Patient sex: M
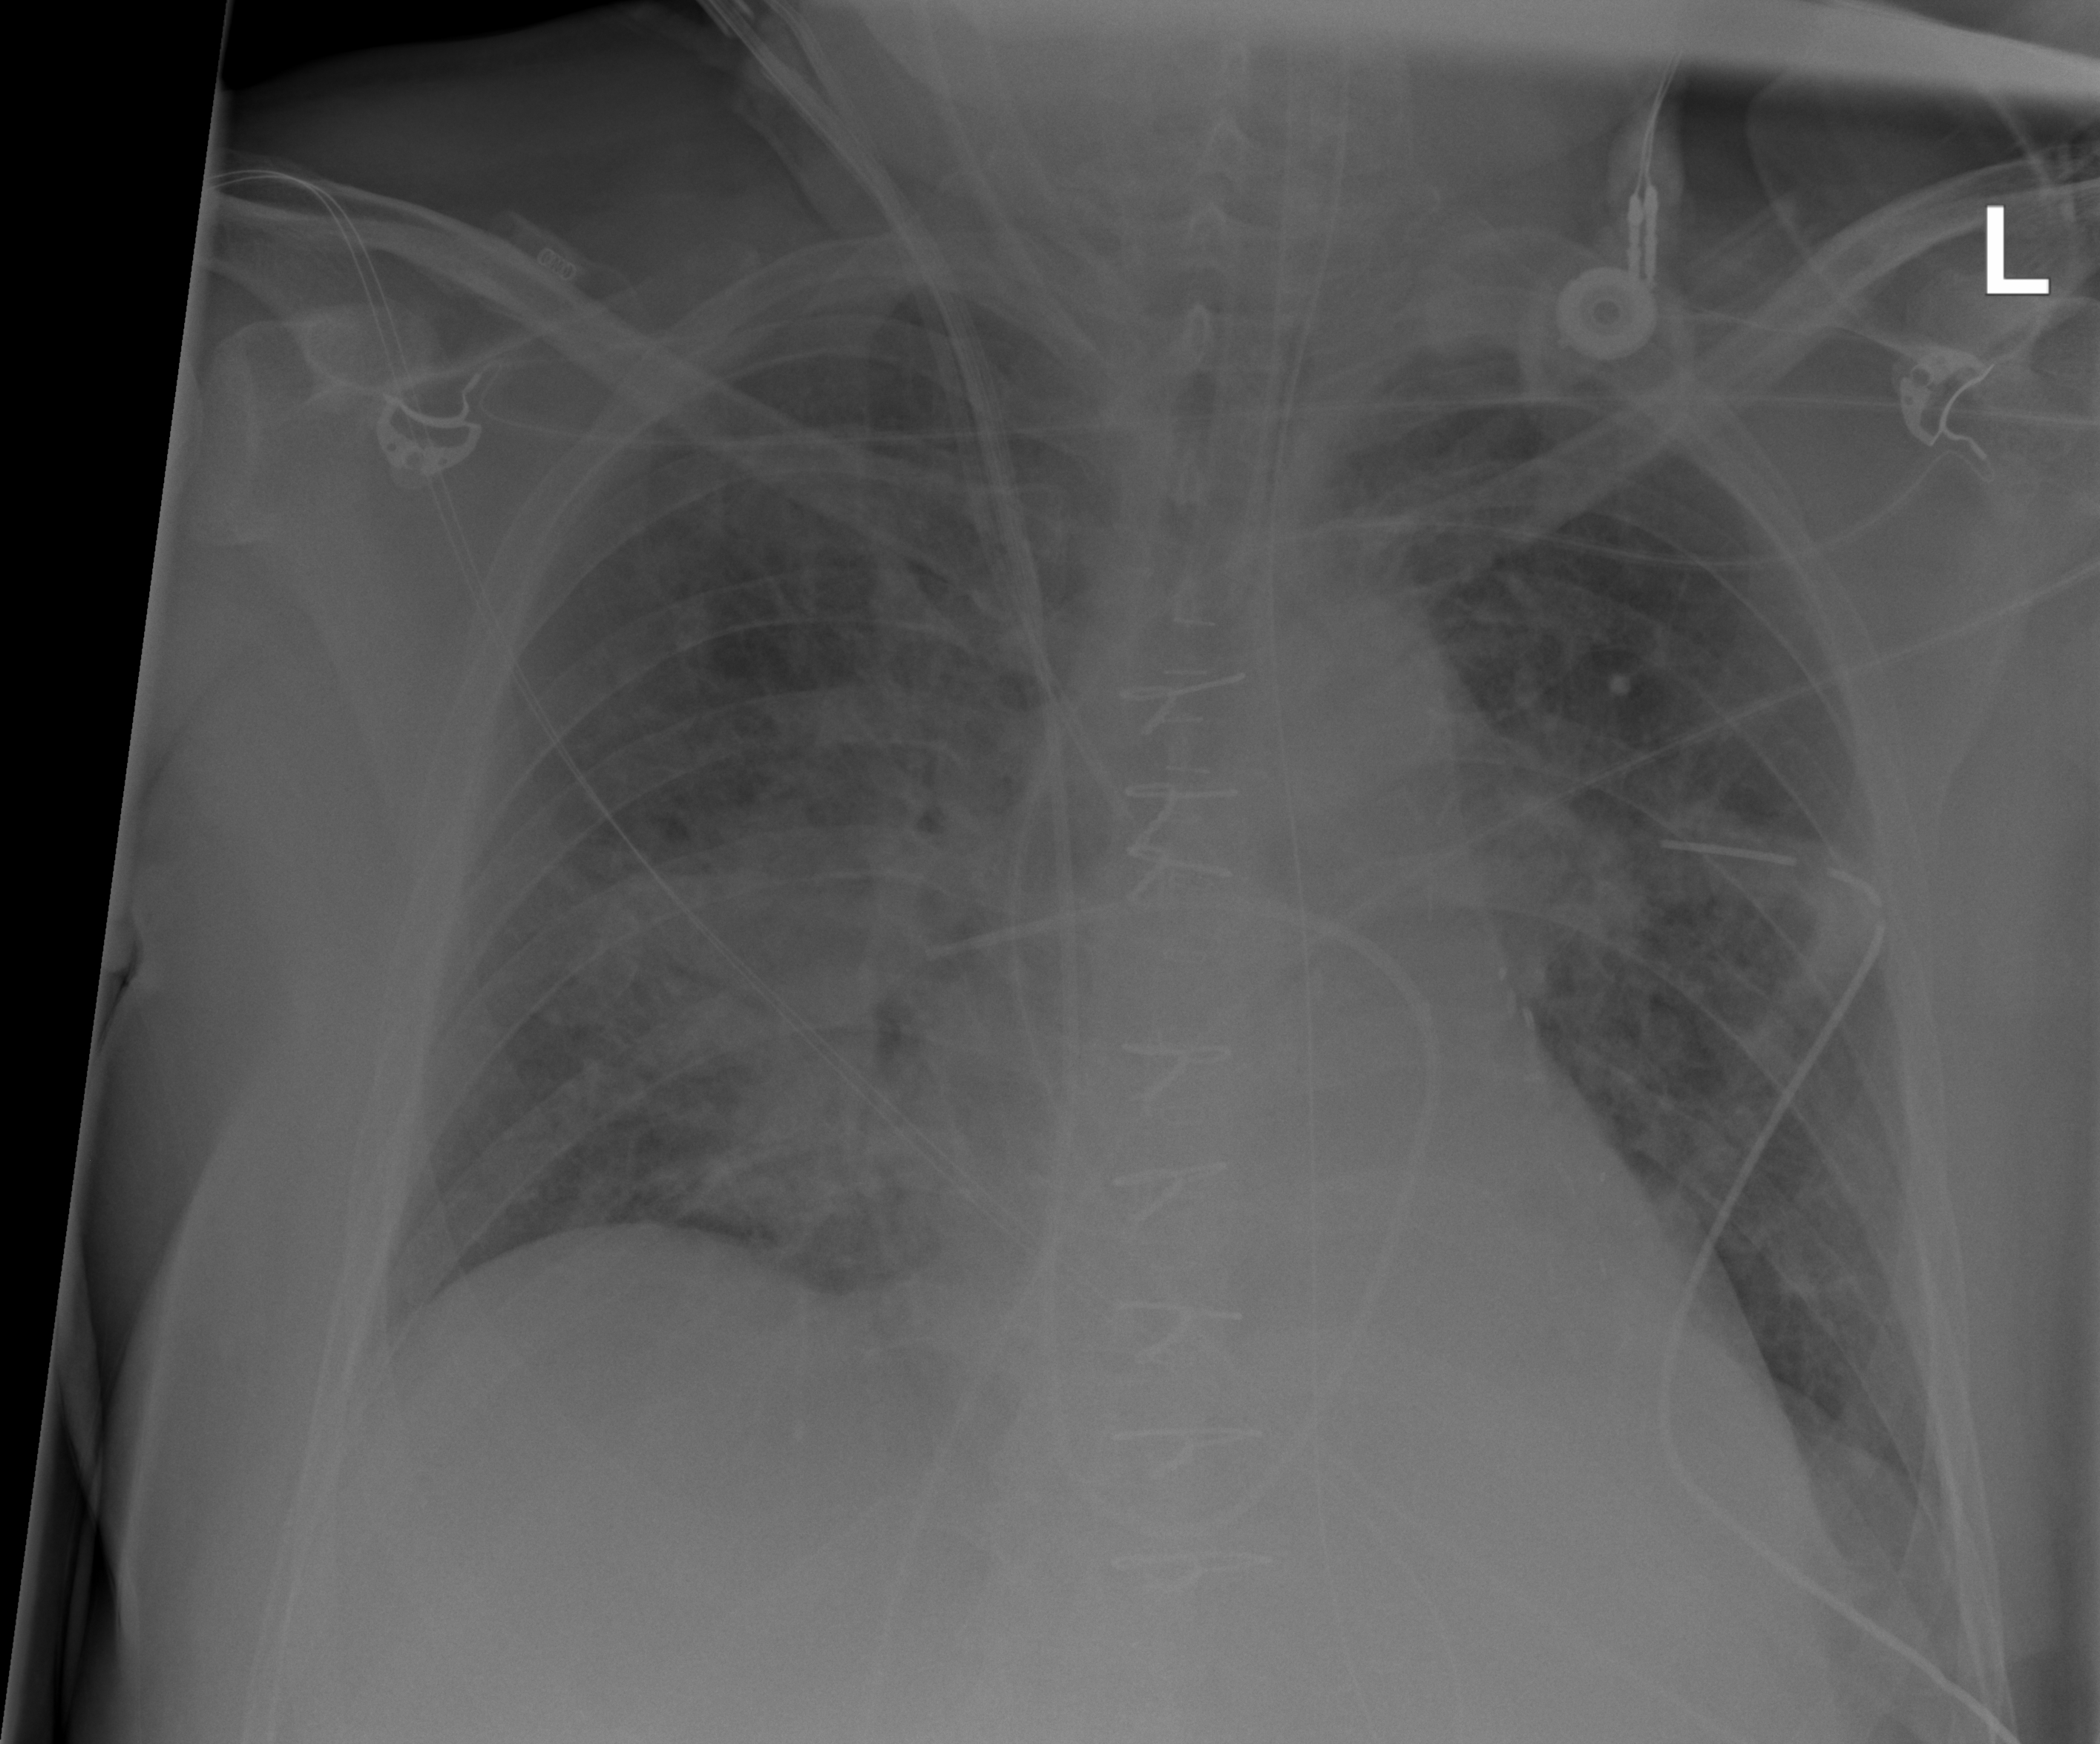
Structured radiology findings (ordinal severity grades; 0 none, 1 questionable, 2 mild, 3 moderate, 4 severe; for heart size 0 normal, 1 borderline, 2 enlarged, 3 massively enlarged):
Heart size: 0
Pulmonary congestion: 2
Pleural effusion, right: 2
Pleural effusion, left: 2
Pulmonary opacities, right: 3
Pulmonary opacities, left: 0
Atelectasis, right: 2
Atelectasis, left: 2